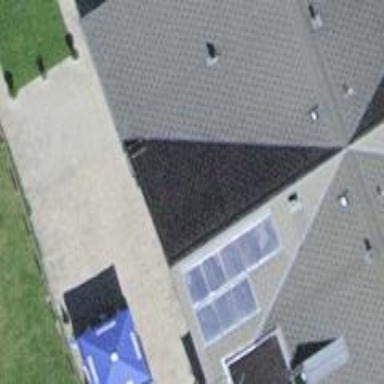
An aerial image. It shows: Solar photovoltaic panel generator.